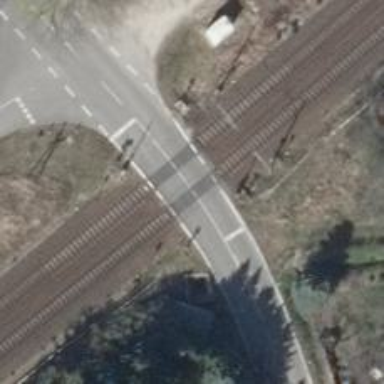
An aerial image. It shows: Railway level crossing.